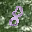
Label: 8